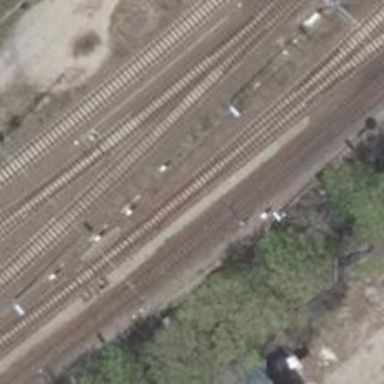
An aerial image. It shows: Railway switch.